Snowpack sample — Loveland Pass, Silver Plume, Colorado, USA (1/12/25, 11:40 AM MST)
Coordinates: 39.66, -105.88
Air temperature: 7 °F
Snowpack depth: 140 cm
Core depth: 10 cm
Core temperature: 41 °F
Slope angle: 11°, slope face: 30°
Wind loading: high
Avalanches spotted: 2
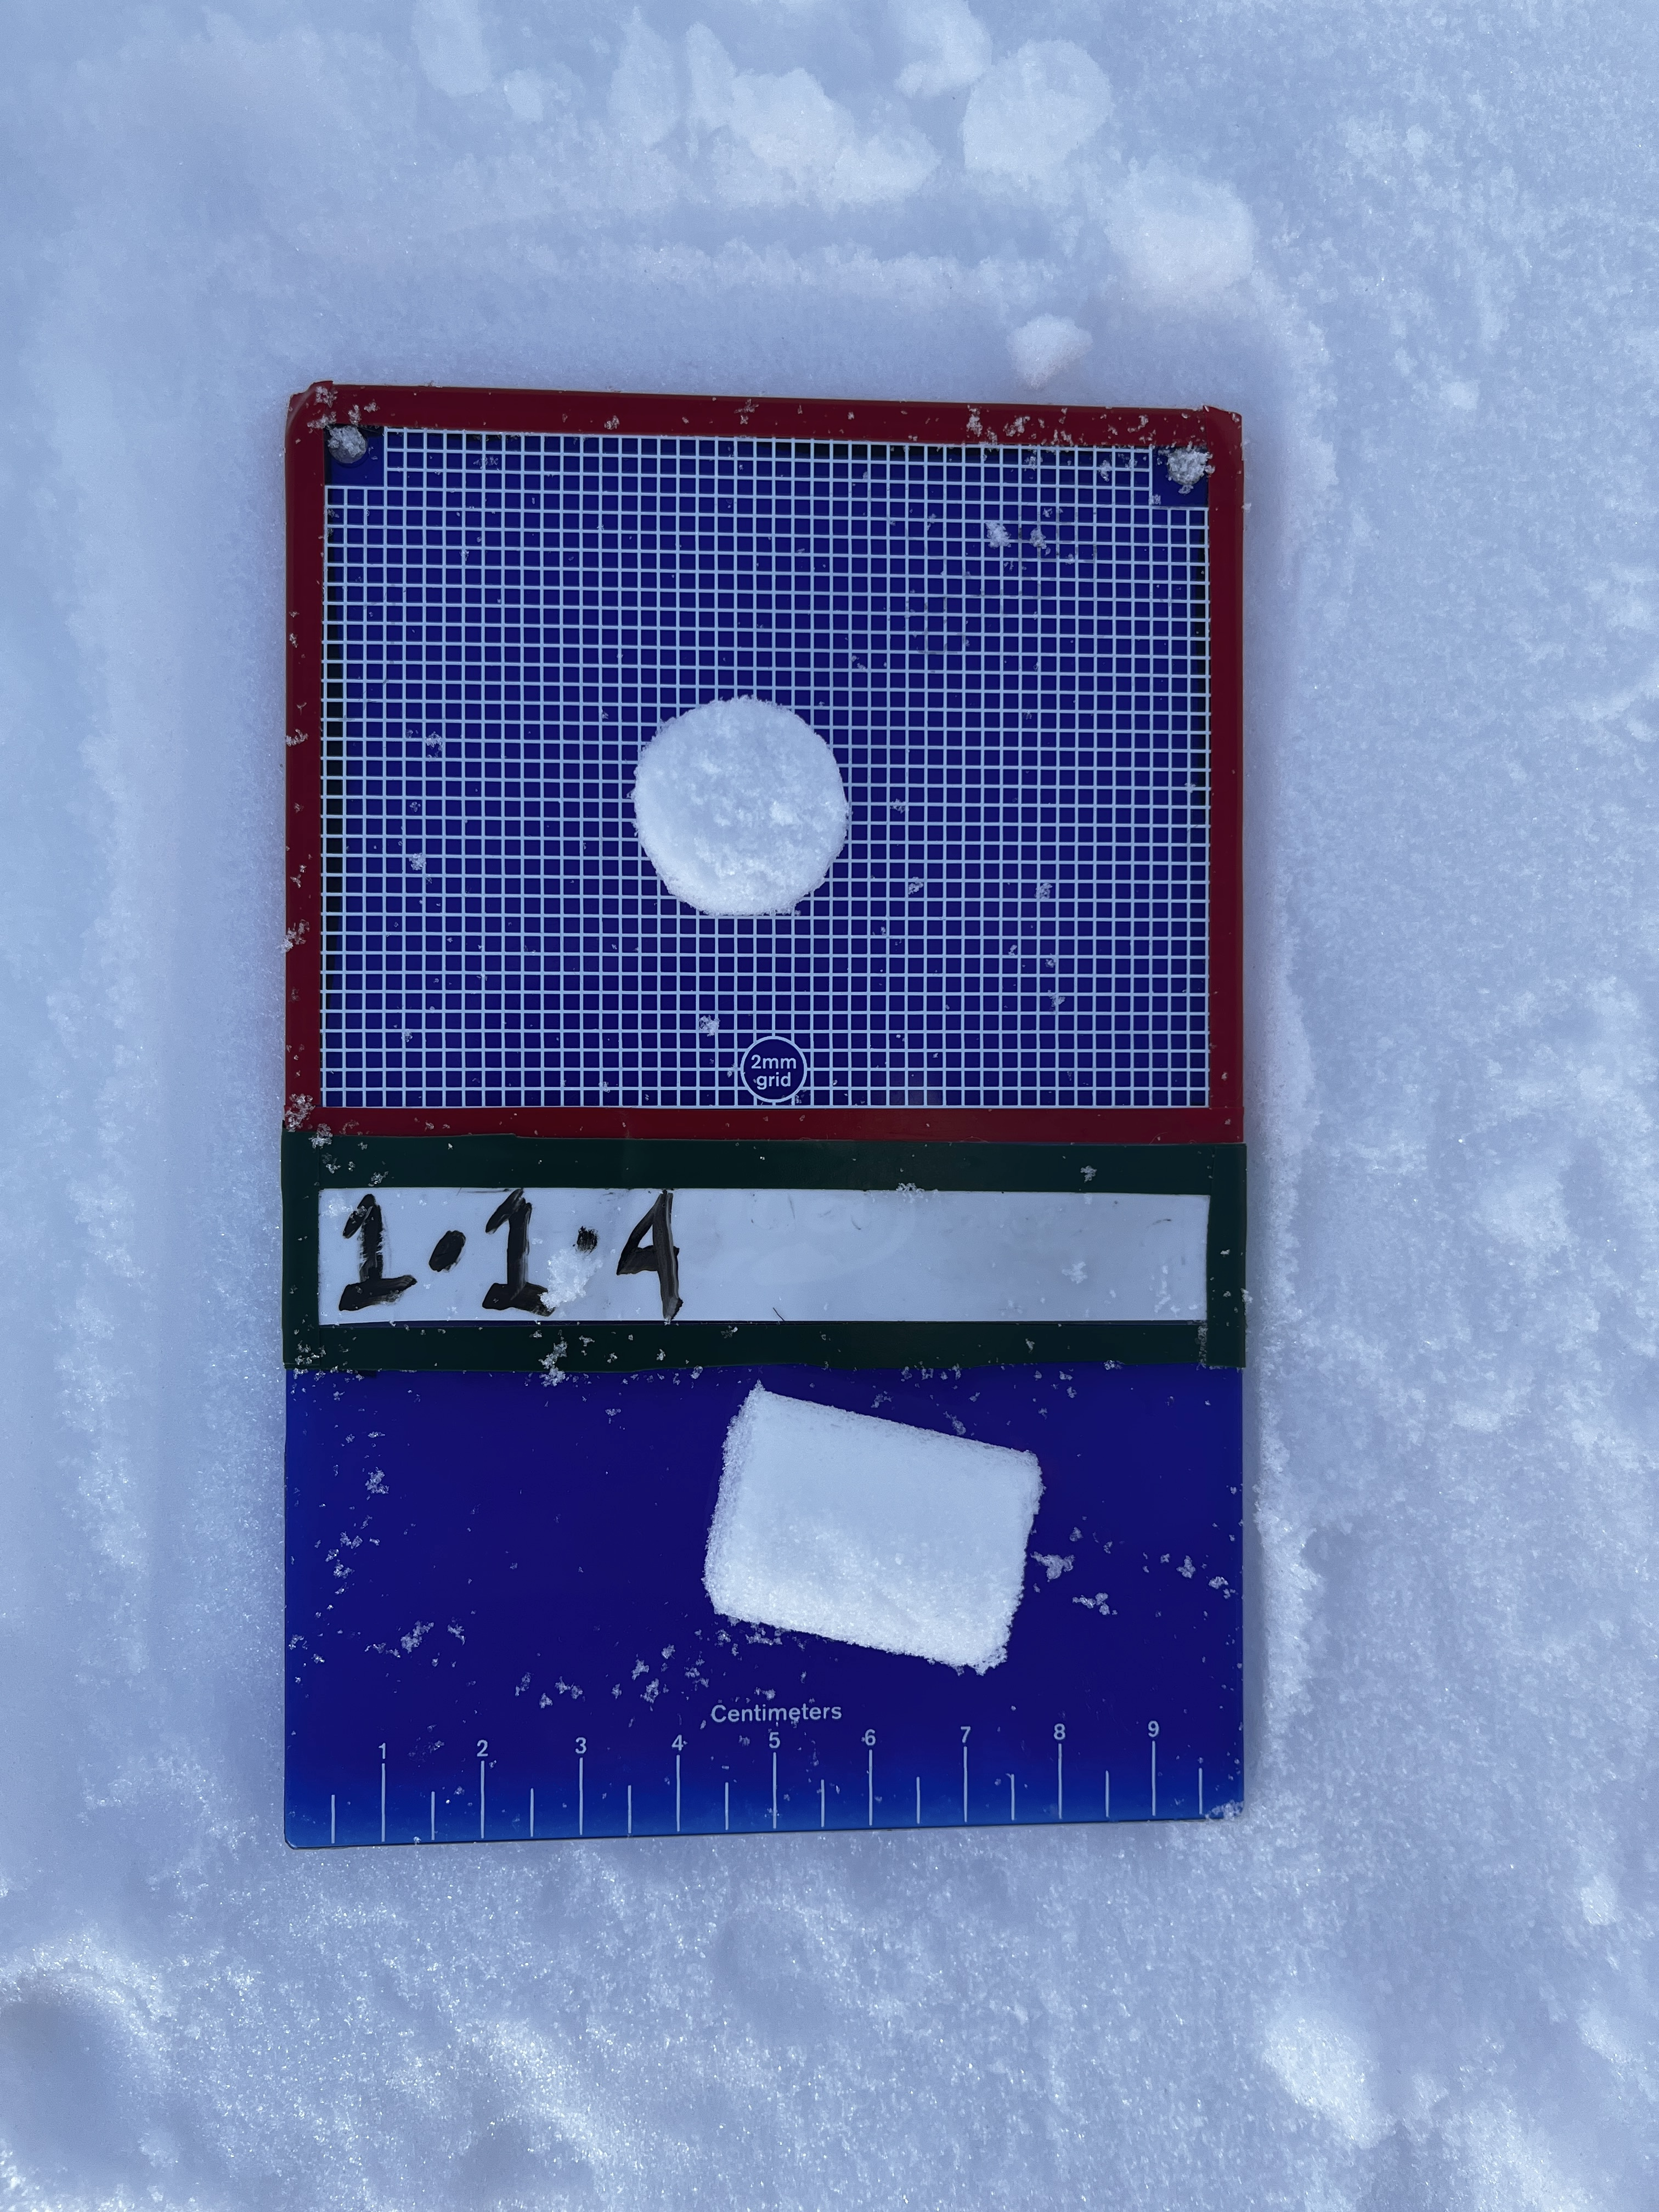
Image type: crystal_card
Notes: Pilot using slightly modified coring method that took too large segment for snow profile picturing, advised not to use in higher level models. Two avalanche on south face nearby, partially cloudy with light snow in the last 24 hours. Lots of wind loading on eastern features.